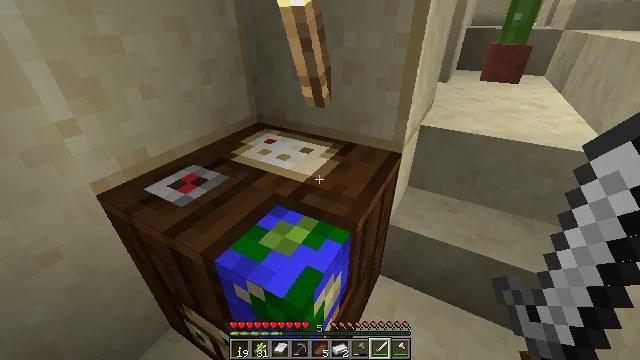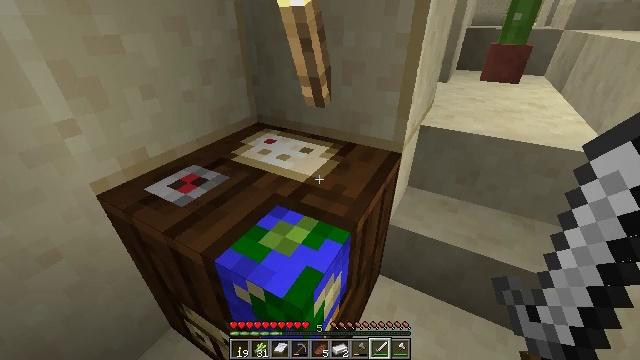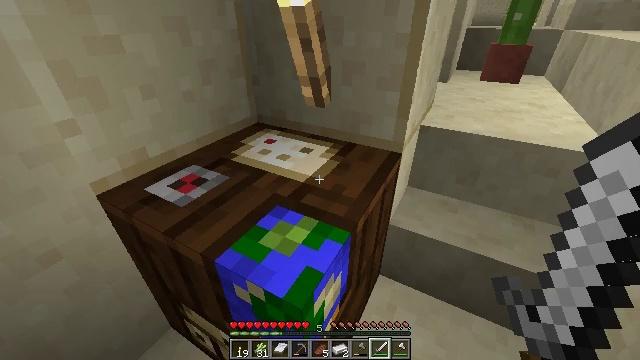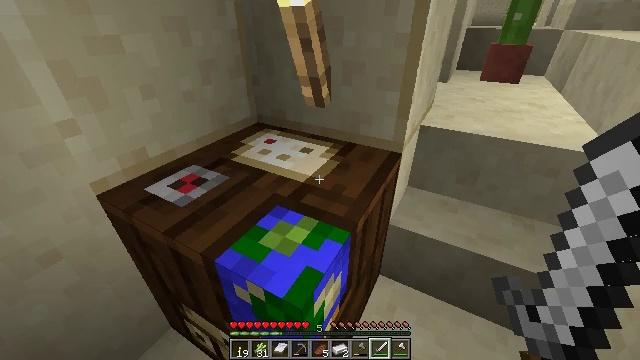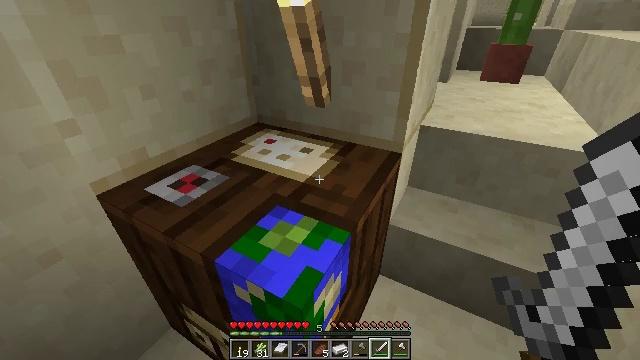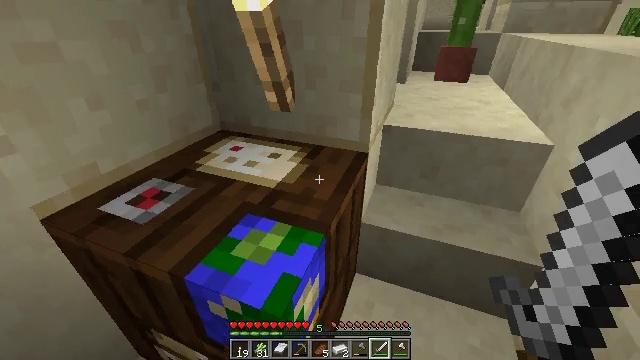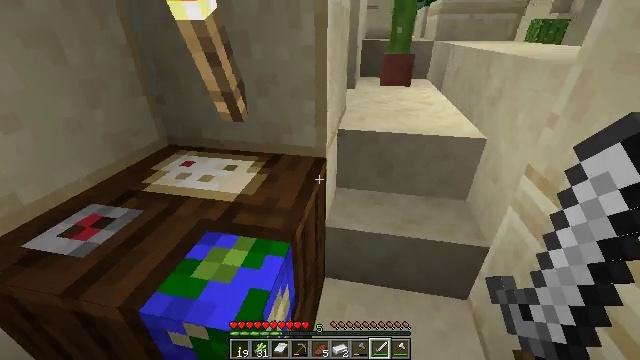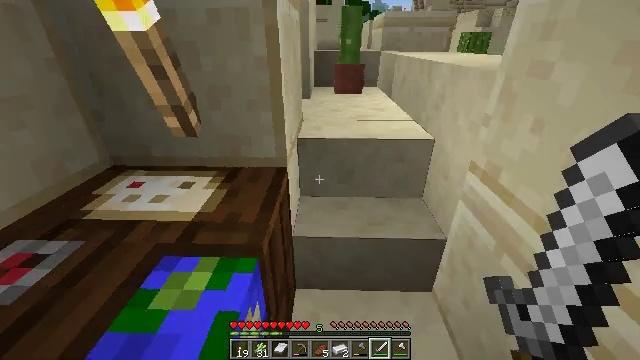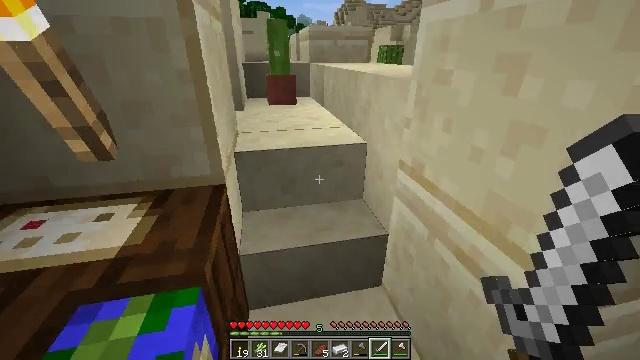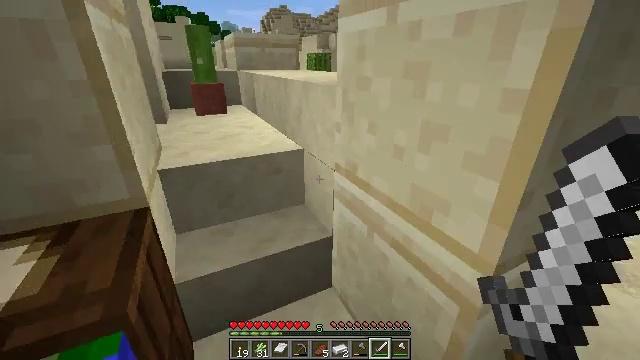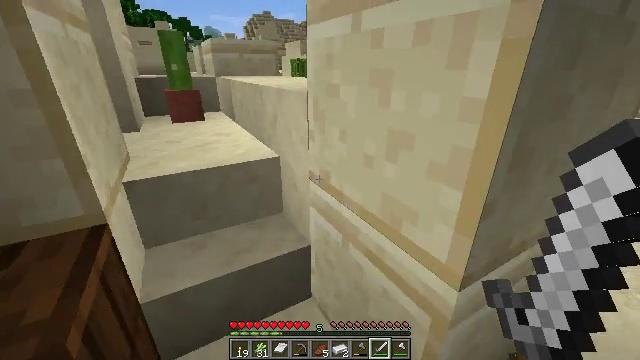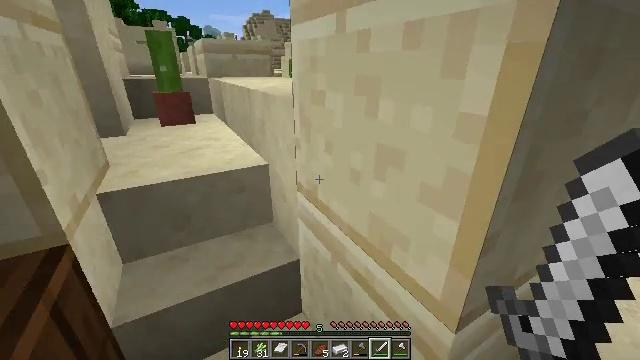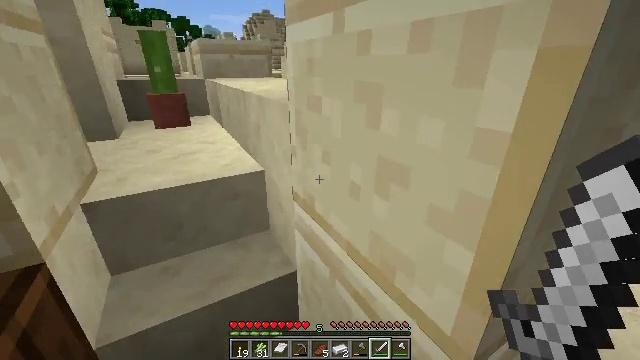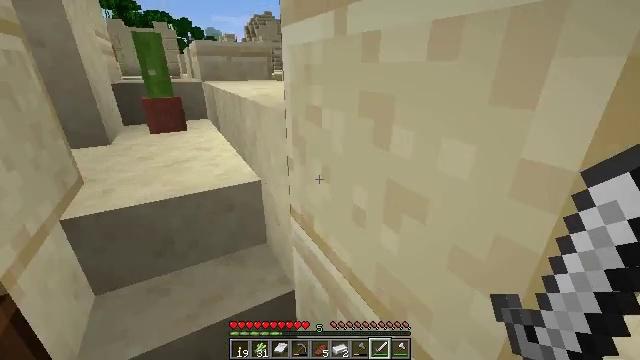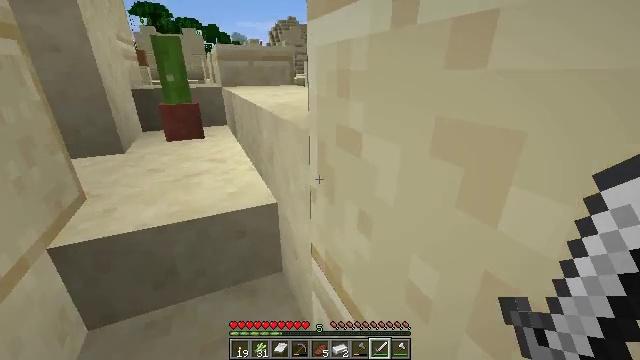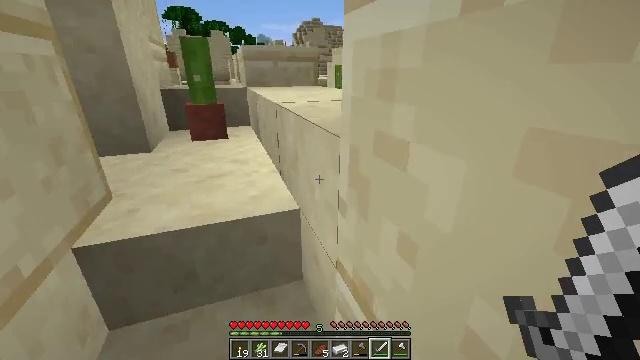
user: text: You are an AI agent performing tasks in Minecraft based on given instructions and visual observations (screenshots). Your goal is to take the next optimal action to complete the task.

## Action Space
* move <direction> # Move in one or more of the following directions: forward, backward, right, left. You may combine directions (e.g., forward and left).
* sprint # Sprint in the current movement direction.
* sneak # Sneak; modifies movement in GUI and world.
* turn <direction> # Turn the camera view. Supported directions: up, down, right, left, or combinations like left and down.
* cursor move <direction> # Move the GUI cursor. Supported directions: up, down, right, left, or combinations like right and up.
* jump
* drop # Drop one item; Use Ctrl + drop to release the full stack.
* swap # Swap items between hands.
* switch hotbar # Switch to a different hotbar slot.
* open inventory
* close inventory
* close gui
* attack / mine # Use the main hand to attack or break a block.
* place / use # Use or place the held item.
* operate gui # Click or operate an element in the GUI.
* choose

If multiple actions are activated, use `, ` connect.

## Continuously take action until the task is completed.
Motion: motion action
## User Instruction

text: Reclaim the smooth sandstone slab by mining it.
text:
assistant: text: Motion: close inventory
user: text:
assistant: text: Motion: close inventory
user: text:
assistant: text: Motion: no_op
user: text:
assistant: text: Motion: no_op
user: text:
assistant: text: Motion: turn right
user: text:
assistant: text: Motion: turn right and up
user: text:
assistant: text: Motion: turn right and up
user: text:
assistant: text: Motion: move forward, turn right and up
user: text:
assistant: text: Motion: move forward, turn right and up
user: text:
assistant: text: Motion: move forward, turn right and up
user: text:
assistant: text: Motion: move forward
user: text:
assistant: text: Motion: move forward
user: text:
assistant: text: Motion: move forward
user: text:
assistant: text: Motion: move forward, turn left
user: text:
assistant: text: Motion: move forward, turn left
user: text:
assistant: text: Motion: move forward, turn left
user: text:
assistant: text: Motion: move forward, turn left
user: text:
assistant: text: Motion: move forward, turn left
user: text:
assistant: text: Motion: move forward, turn left
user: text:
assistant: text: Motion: move forward, turn left and up
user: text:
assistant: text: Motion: move forward
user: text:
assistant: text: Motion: move forward
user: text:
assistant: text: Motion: move forward
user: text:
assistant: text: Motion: no_op
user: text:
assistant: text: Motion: no_op
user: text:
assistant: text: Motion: no_op
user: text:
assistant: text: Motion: no_op
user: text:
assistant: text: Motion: turn left and down
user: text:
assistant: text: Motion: turn left
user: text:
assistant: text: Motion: turn left